Question: I'm trying to update multiple images upon clicking and dragging over the elements. I've implemented touchesbegan, touchesmoved, and touchesended, but I don't know how to make touchesmoved effect multiple images.
I've been scouring the web, but I haven't been able to find any guides on this. If you could point me in the right direction, or provide me with some basic advice, that would be greatly appreciated.
The following is an example image:

Edit: The following is an example image of what should be possible:
<URL>
I'd like to be able to effect the other letters in the same way through the same press, changing their pictures. These pictures are temporary images.
'''
override func touchesBegan(touches: Set<UITouch>, withEvent event: UIEvent?) {
print("touches began:\(touches)")
}
override func touchesMoved(touches: Set<UITouch>, withEvent event: UIEvent?) {
self.image = UIImage(named: "slot")!
print("touches moved:\(touches)")
}
override func touchesEnded(touches: Set<UITouch>, withEvent event: UIEvent?) {
self.image = UIImage(named: "tile")!
print("touches ended")
}
'''
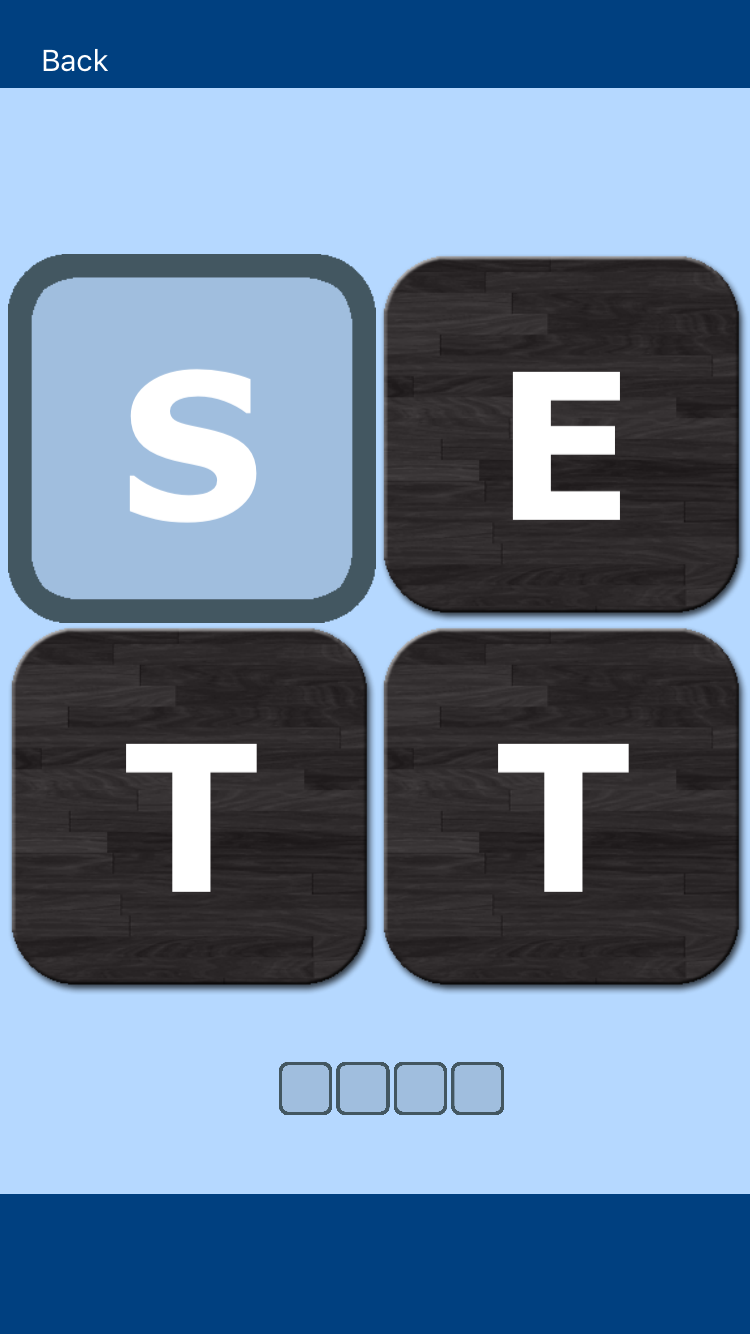
Answer: If I understood you correctly, that should be something like this:
'''
class ChangableView: UIView {
private var touchedImageView: UIImageView? {
didSet {
if oldValue == touchedImageView { return }
if let oldValue = oldValue {
oldValue.image = UIImage(named: "tile")!
}
if let newValue = touchedImageView {
newValue.image = UIImage(named: "slot")!
}
}
}
override func touchesBegan(touches: Set<UITouch>, withEvent event: UIEvent?) {
guard let touch = touches.first else { return }
updateTouchedImageViewWithTouch(touch, event: event)
}
override func touchesMoved(touches: Set<UITouch>, withEvent event: UIEvent?) {
guard let touch = touches.first else { return }
updateTouchedImageViewWithTouch(touch, event: event)
}
override func touchesEnded(touches: Set<UITouch>, withEvent event: UIEvent?) {
touchedImageView = nil
}
}
private extension ChangableView {
func updateTouchedImageViewWithTouch(touch: UITouch, event: UIEvent?) {
let touchPoint = touch.locationInView(self)
let touchedView = self.hitTest(touchPoint, withEvent: event)
touchedImageView = touchedView as? UIImageView
}
}
'''
In addition your UIViewController should have as view a subclass of ChangableView and do not forget to set userInteractionEnabled property to all the UIImageViews to YES.